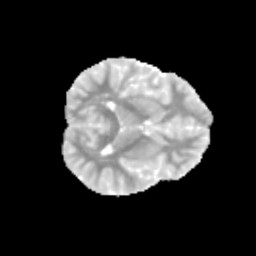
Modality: MD
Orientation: axial
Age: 10
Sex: male
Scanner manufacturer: siemens
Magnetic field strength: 3 T
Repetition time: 3.8 s
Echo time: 0.07 s